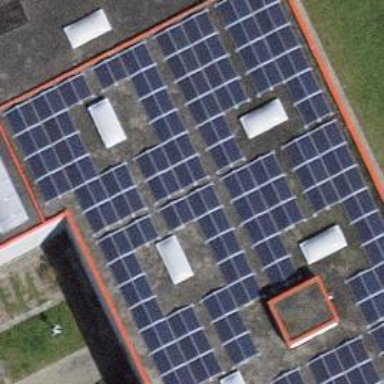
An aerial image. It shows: Solar power generator.